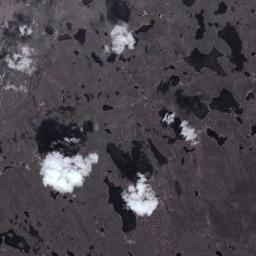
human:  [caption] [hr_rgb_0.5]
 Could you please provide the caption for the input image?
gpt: The cumulus clouds are located above the wasteland and the shadow of the clouds is on the wasteland .

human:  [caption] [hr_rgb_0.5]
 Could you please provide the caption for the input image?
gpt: A few thin white clouds floated over the lawn .

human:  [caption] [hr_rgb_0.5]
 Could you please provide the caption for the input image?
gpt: Sparse white clouds on the ground where brown and green intersect .

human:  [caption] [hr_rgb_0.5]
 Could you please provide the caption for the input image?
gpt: The white cloud is above bare land .

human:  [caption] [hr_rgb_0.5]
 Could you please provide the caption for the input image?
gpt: There are a few clouds over a plain .